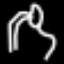
Label: palm tree